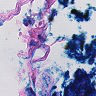
Metastatic tissue present: no